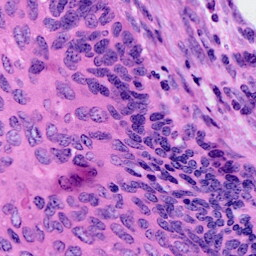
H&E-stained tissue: Cervix